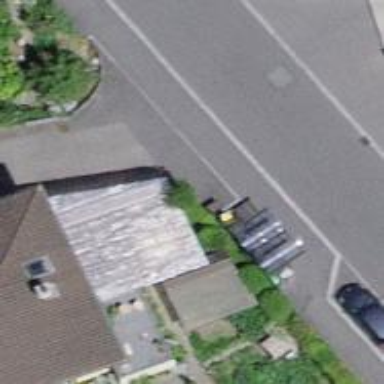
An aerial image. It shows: Post box.